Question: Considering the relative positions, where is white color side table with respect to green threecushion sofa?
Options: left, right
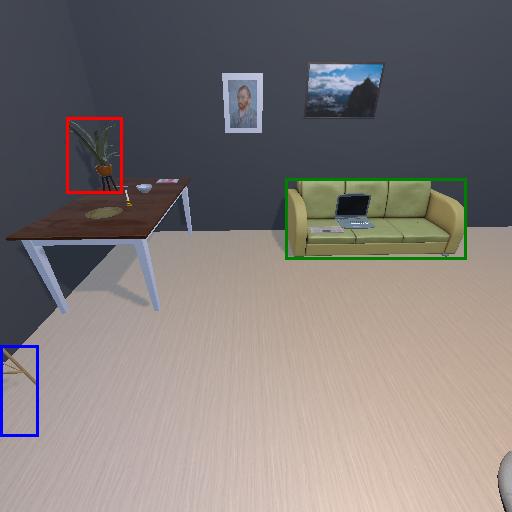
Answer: left